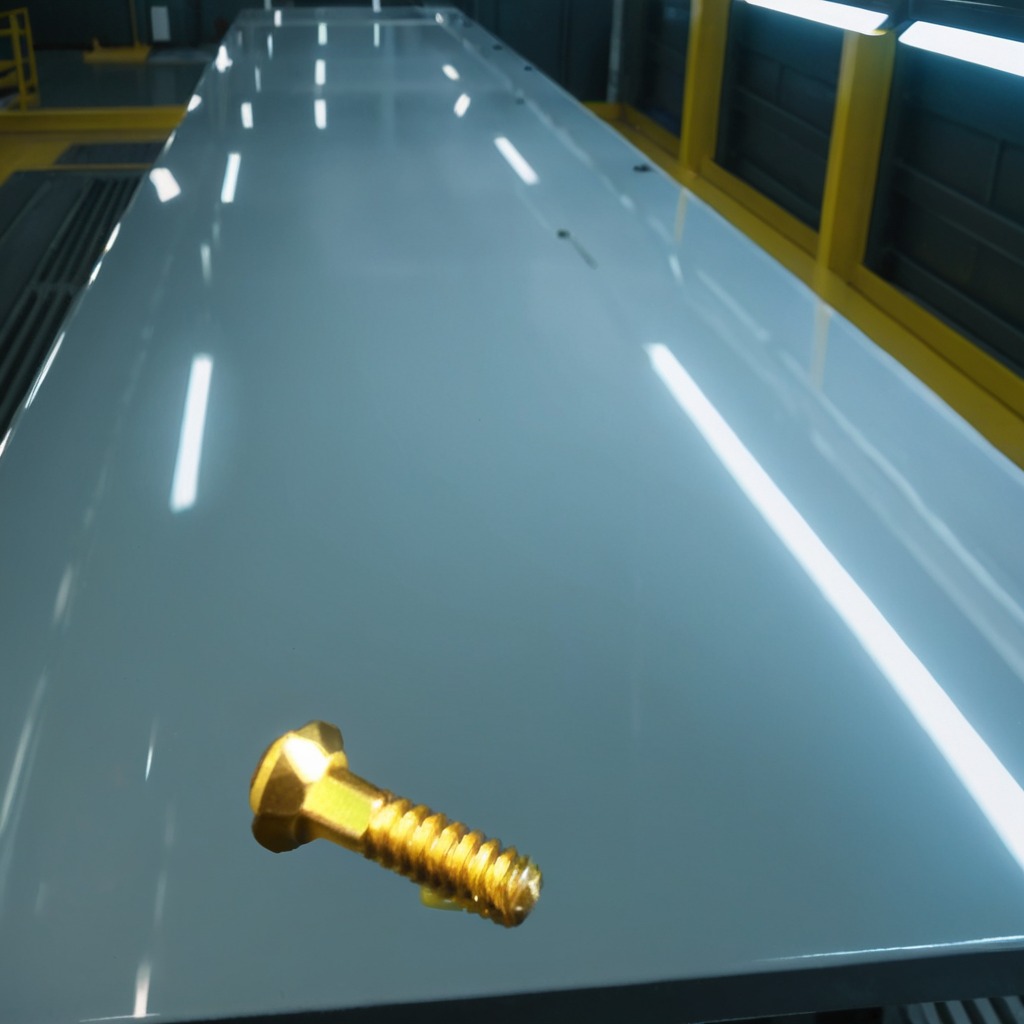
A metal screw is lying on a high-gloss table in a ship maintenance bay industrial lighting.